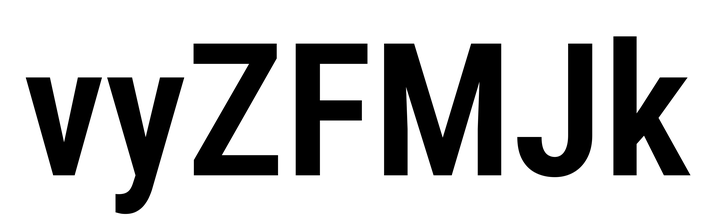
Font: Roboto_Condensed_SemiBold